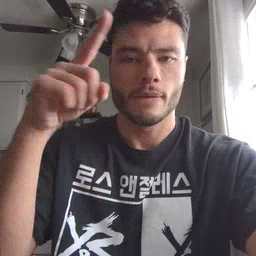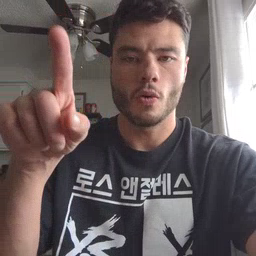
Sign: for